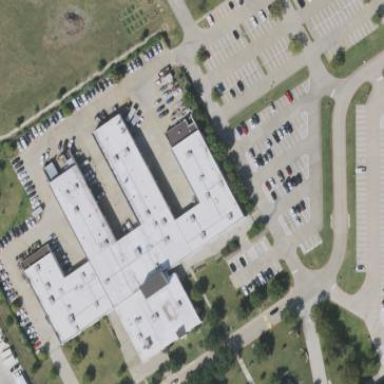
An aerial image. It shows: School building.